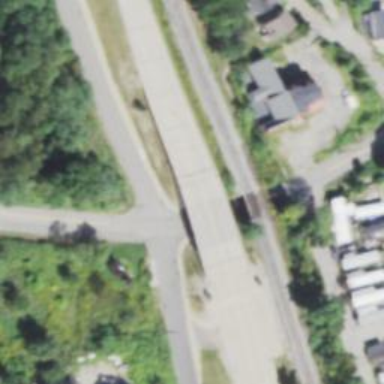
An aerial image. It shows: Busway bridge.